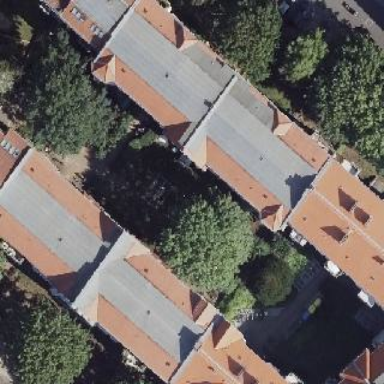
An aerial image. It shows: Apartment building with double saltbox roof shape.